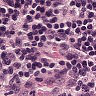
Metastatic tissue present: no